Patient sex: M
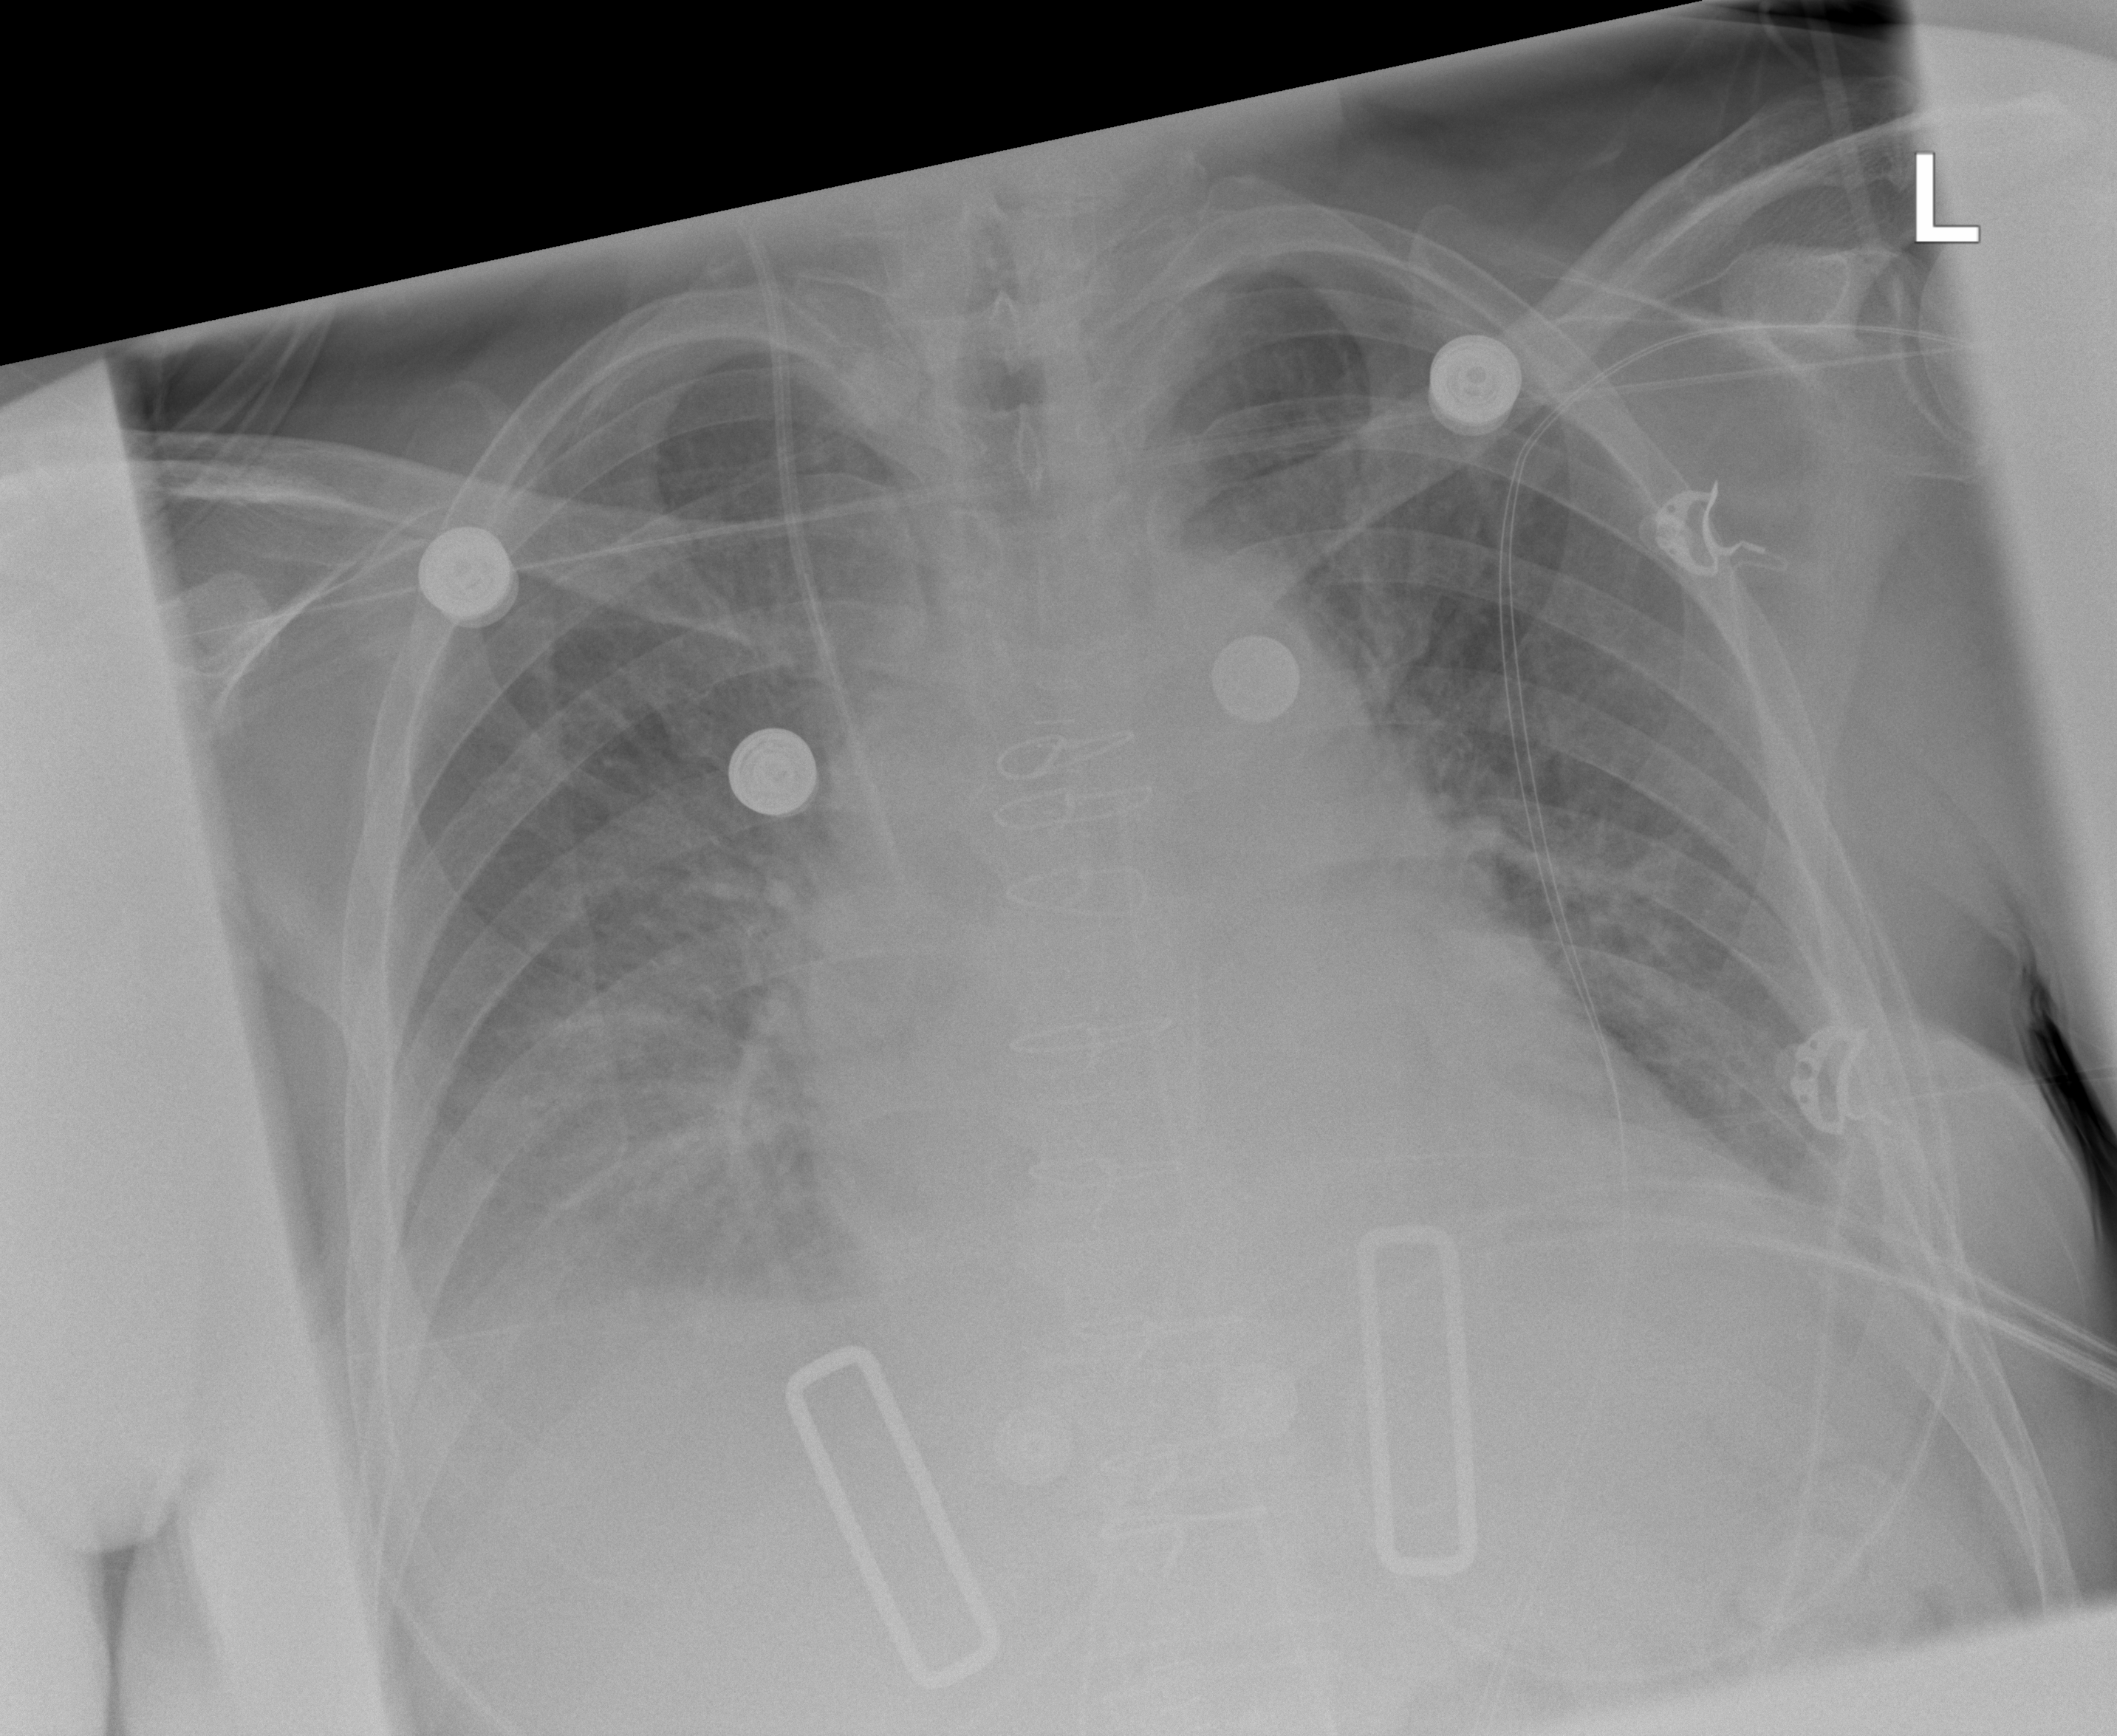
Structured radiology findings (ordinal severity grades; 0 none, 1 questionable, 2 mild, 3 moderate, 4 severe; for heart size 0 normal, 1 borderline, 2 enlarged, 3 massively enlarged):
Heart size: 2
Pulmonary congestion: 2
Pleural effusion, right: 2
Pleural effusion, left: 2
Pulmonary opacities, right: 2
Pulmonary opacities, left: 2
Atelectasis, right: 2
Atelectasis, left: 2